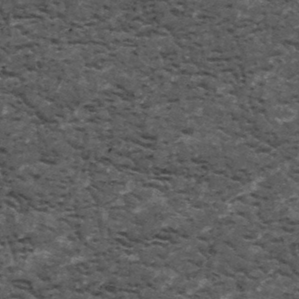
Label: frost